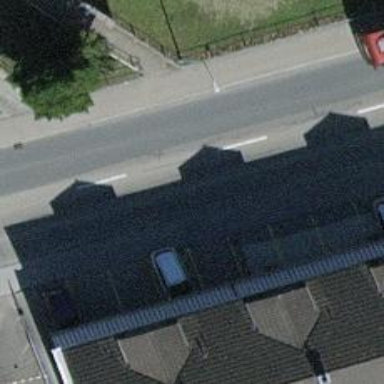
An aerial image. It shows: Parking lane.